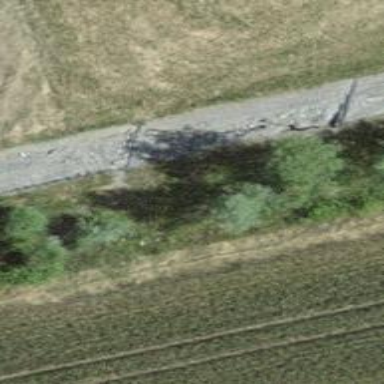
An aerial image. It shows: Hedge barrier.